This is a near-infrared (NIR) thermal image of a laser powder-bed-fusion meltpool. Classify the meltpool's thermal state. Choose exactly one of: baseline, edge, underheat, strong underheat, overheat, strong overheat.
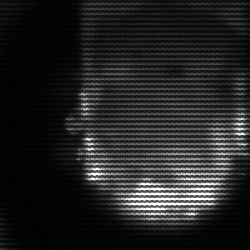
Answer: baseline